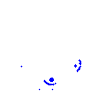
Particle: pion